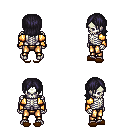
a pixel art fantasy rpg character, male body template, skeleton, gold arm armor, gold greaves, raven long bangs hairstyle, brown slippers, four views (front, back, left, right), 2x2 character sprite sheet, small pixel art, hard edges, no anti-aliasing